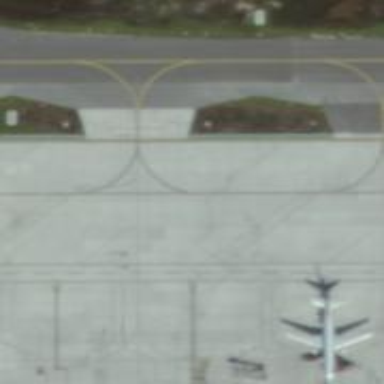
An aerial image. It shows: Image of taxiway at airport.